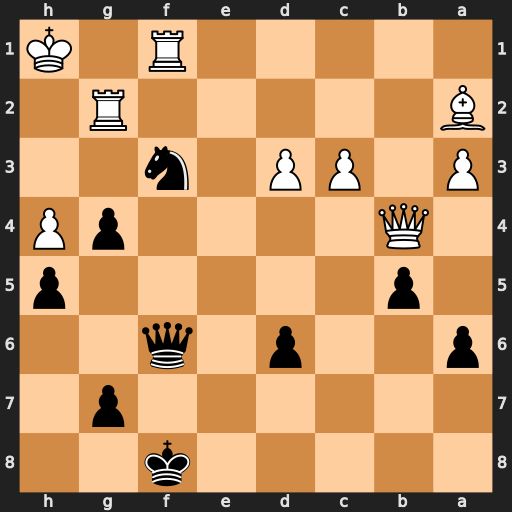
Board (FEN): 5k2/6p1/p2p1q2/1p5p/1Q4pP/P1PP1n2/B5R1/5R1K
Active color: b
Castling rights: -
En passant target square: -
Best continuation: Qxh4+ Rh2 Qxh2#